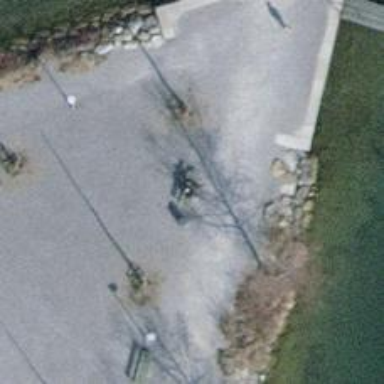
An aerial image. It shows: Bench.